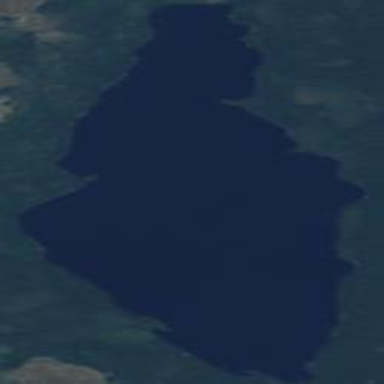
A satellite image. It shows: Lake with natural water.